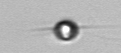
Label: Acanthoica_quattrospina